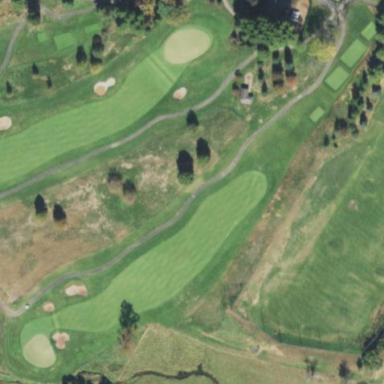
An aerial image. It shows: Rough grassy area used for golf.